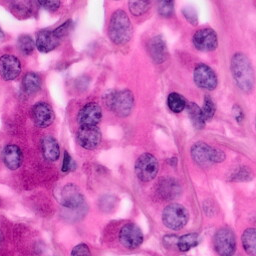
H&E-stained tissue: Pancreatic